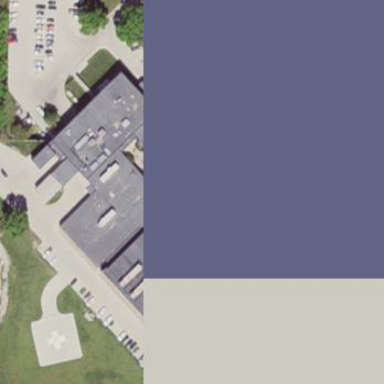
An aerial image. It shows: Healthcare facility identified as hospital.